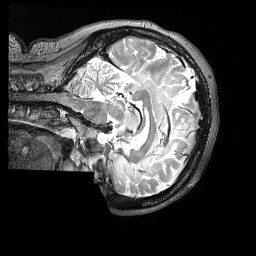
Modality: T2w
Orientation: sagittal
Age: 26
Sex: female
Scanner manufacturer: siemens
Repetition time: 3.2 s